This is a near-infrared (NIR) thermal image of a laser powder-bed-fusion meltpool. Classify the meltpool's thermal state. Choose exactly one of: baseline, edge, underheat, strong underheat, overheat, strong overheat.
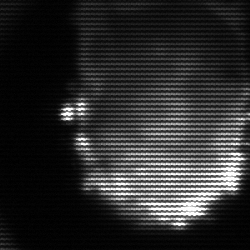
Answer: baseline